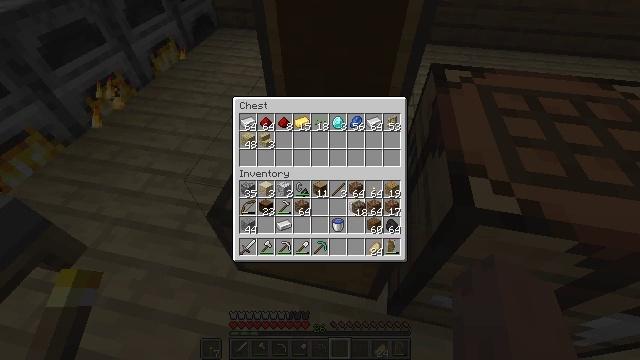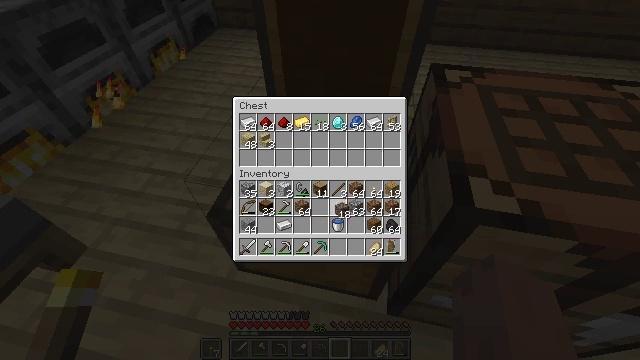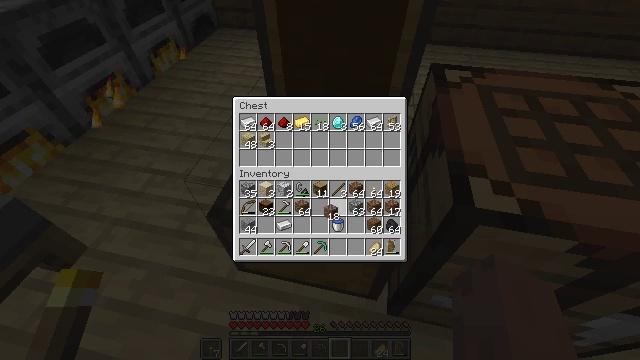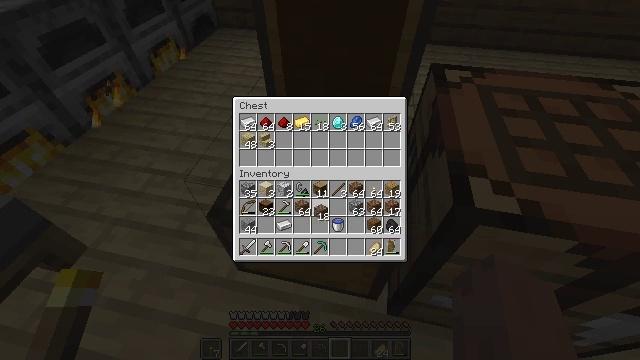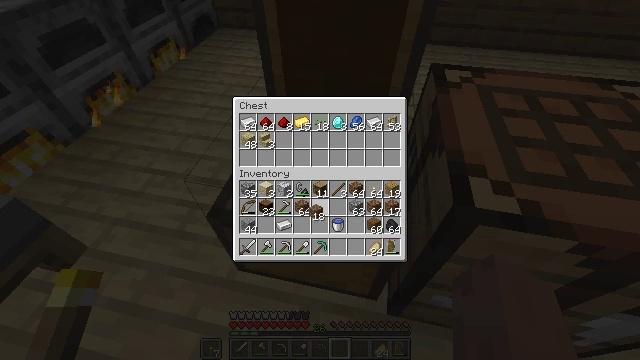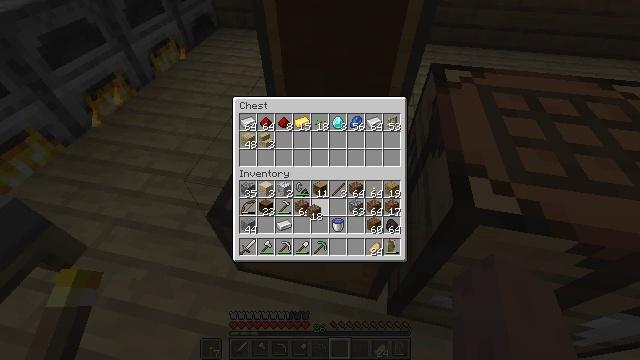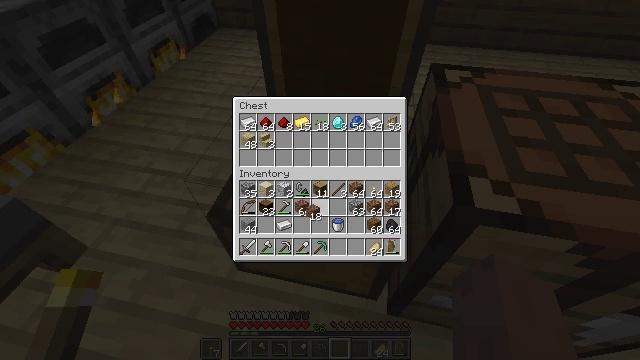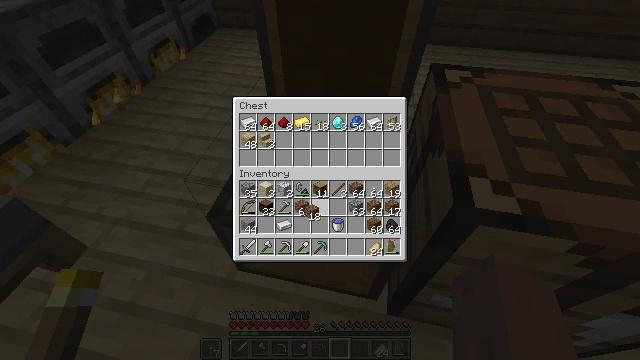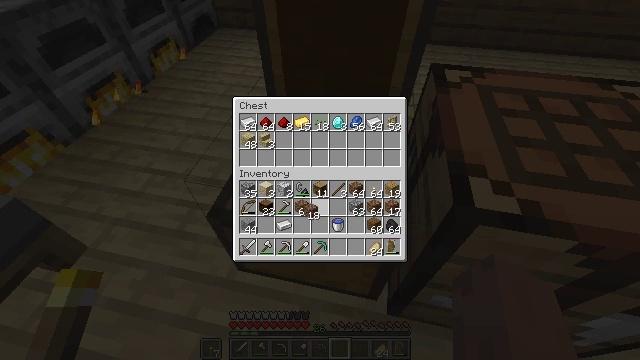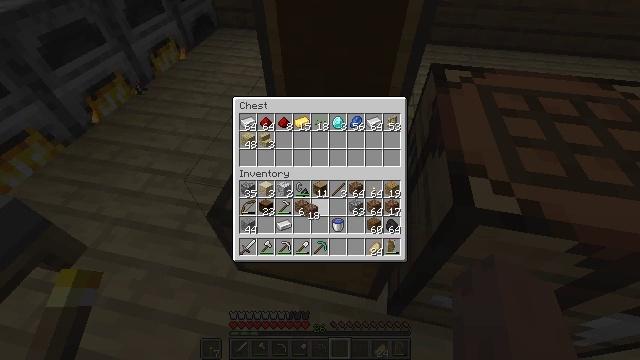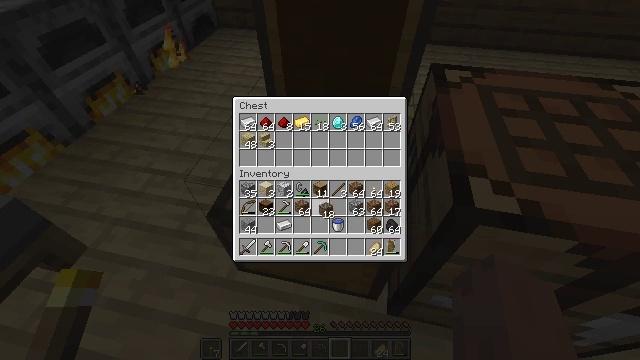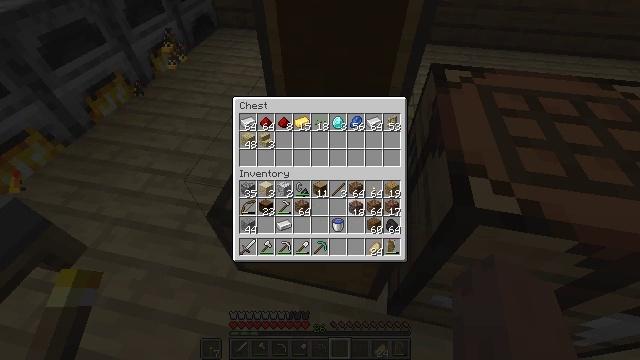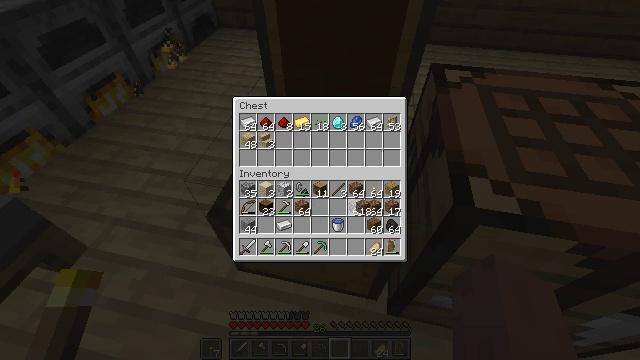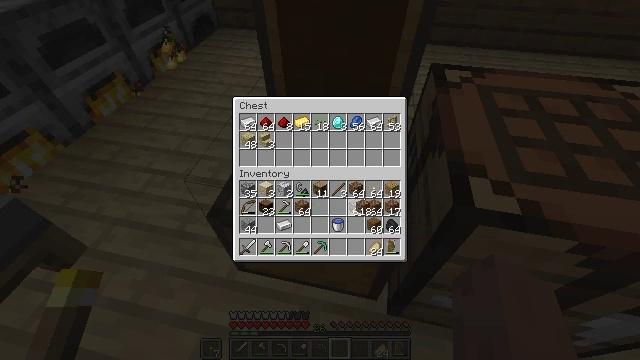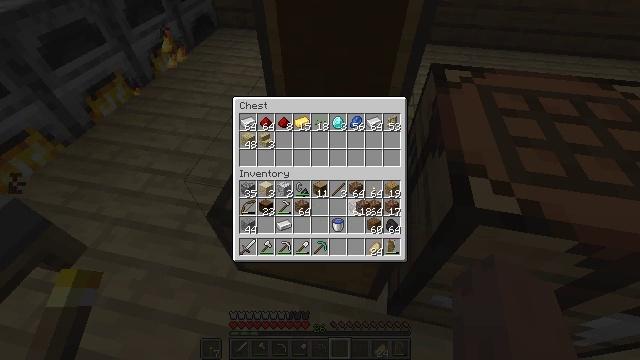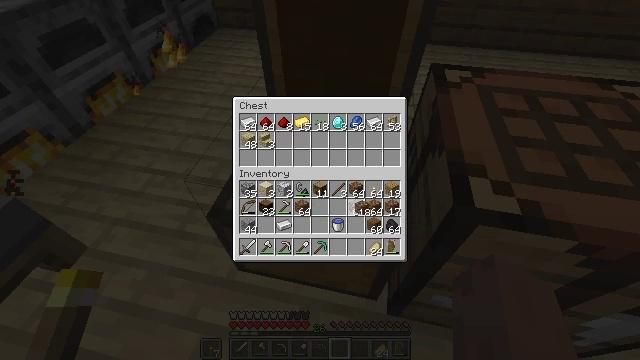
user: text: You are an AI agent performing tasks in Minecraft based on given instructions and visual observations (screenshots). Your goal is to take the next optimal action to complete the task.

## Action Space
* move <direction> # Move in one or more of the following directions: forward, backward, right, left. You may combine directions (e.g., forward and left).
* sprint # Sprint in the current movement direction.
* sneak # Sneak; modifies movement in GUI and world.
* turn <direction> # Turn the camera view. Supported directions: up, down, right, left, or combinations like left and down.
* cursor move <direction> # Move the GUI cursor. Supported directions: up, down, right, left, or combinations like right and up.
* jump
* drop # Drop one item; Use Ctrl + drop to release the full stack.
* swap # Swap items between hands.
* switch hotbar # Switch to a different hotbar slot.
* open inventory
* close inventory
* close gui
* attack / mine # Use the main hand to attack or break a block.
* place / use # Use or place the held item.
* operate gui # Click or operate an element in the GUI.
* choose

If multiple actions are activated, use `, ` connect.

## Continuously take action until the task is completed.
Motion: motion action
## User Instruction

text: craft item air
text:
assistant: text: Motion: turn left
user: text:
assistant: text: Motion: turn left
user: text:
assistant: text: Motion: turn left
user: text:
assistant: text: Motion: no_op
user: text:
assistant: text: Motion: no_op
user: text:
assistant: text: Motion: no_op
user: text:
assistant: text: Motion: no_op
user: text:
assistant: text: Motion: no_op
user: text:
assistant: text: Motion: no_op
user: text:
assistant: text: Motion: turn right
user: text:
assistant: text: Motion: turn right
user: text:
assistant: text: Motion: turn right
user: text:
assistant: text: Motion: no_op
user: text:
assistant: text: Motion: no_op
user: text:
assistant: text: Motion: no_op
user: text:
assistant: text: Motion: turn left
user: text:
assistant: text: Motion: no_op
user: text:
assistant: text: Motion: no_op
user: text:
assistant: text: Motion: turn right
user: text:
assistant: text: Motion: turn right
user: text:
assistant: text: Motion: no_op
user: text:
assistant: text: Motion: no_op
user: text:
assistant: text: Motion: no_op
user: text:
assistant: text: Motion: attack / mine
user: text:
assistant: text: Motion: attack / mine
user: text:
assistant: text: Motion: attack / mine
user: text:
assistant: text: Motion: no_op
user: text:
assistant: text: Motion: no_op
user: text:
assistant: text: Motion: no_op
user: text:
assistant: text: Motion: no_op